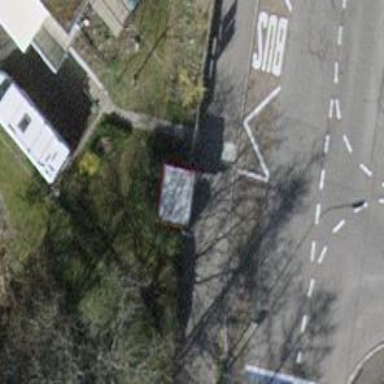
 serving as platform for public transportation."